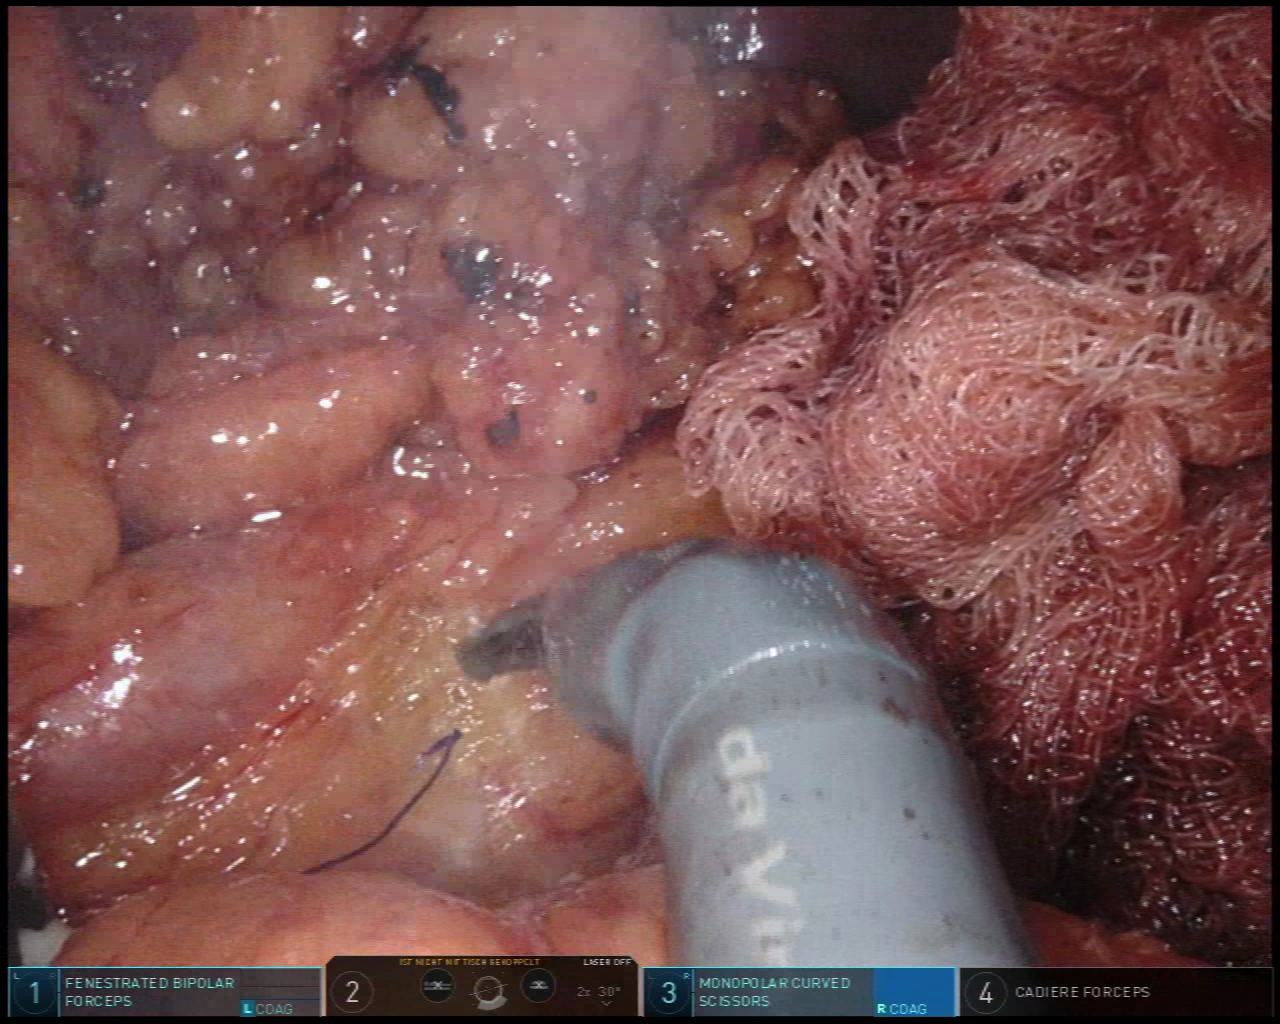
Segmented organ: stomach
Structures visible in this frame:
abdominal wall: no
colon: no
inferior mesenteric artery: no
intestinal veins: no
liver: no
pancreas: no
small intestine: no
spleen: yes
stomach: yes
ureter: no
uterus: no
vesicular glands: no